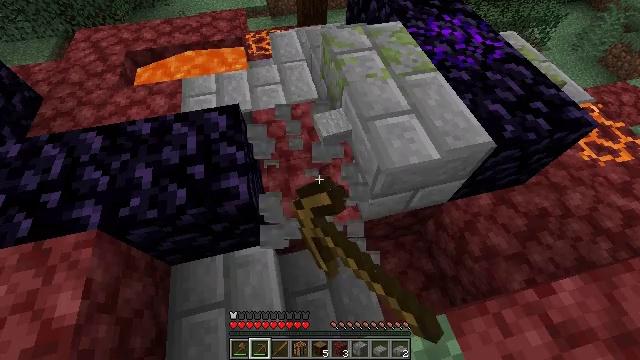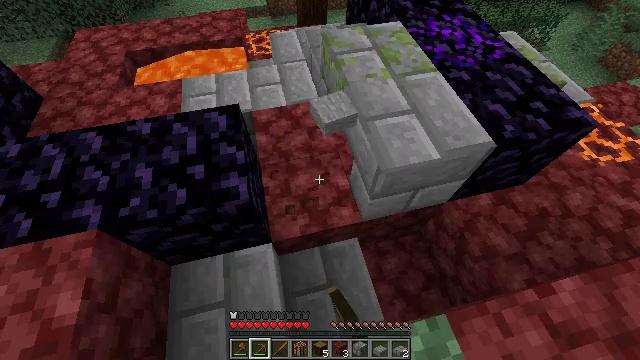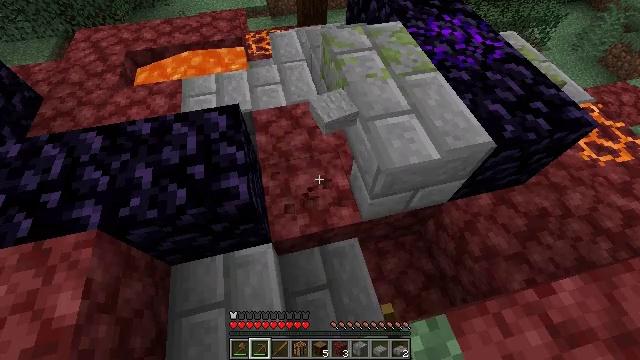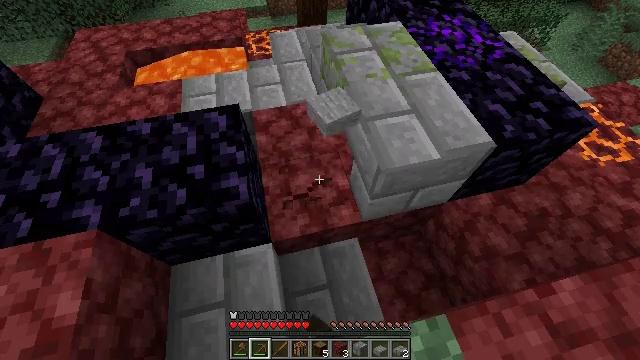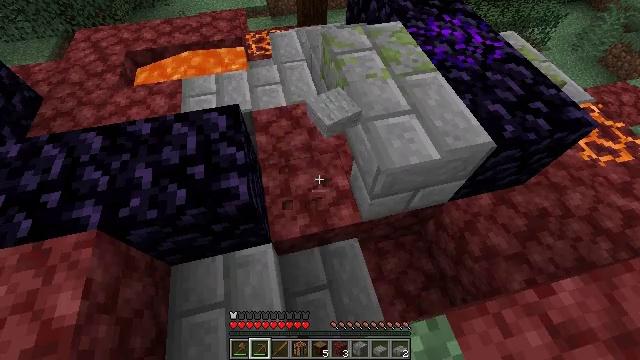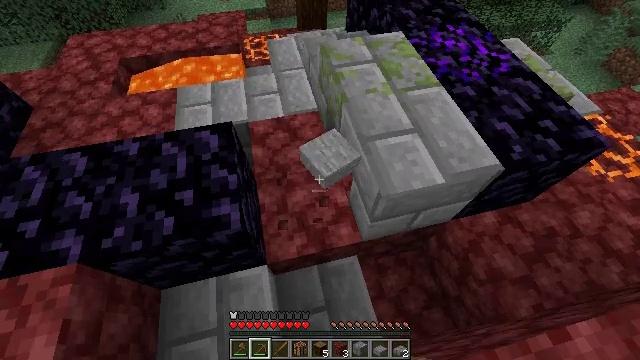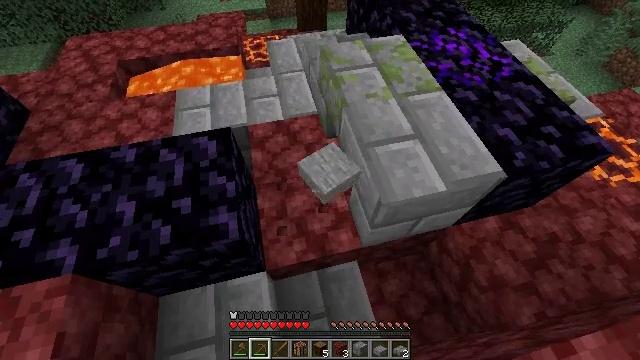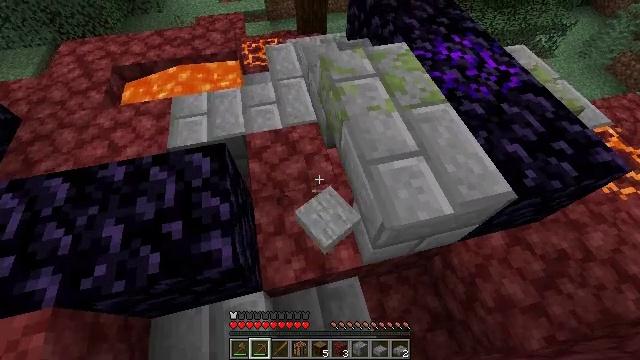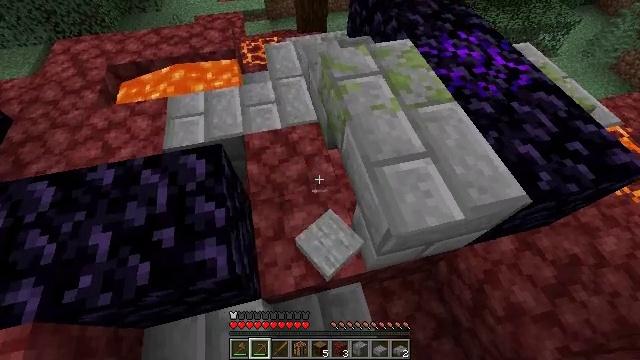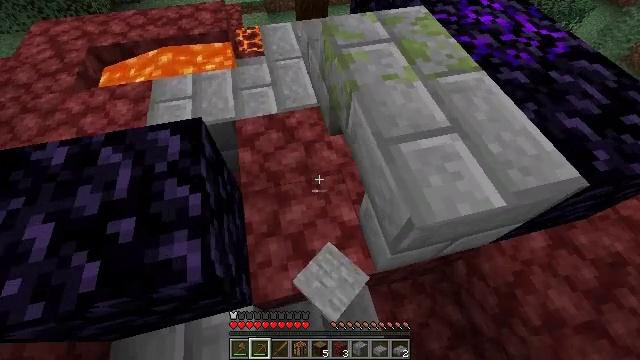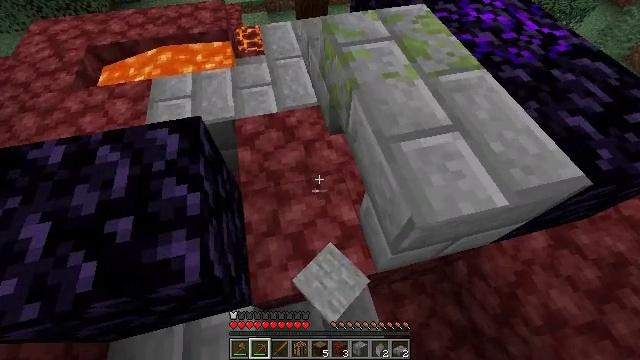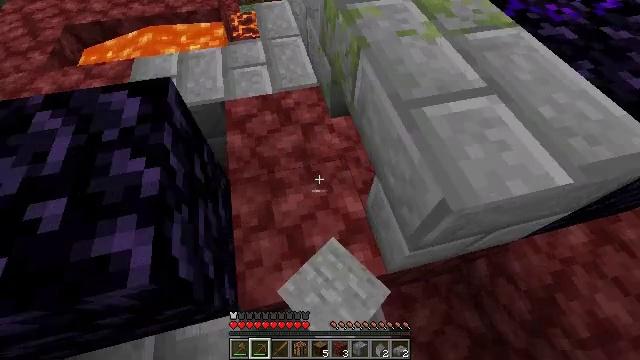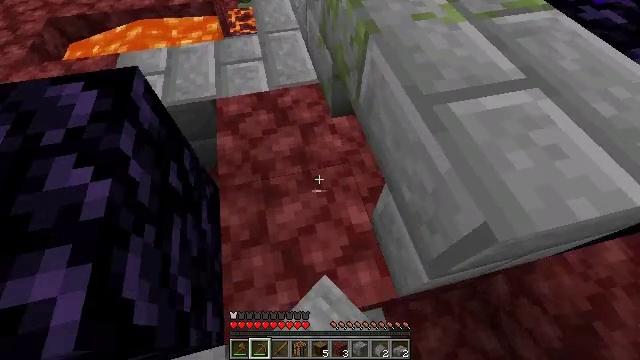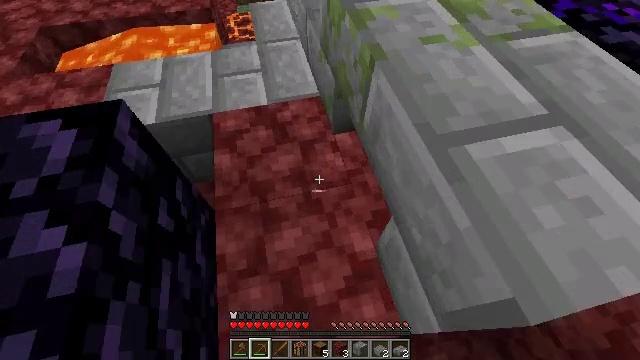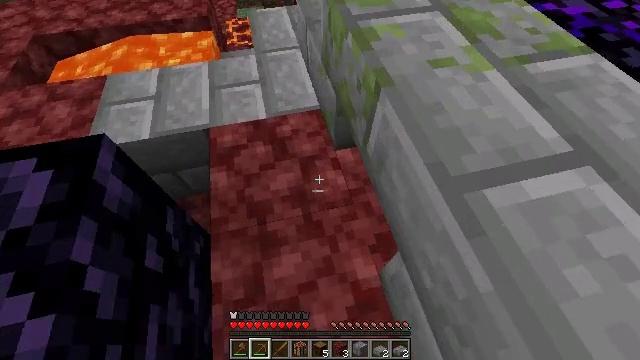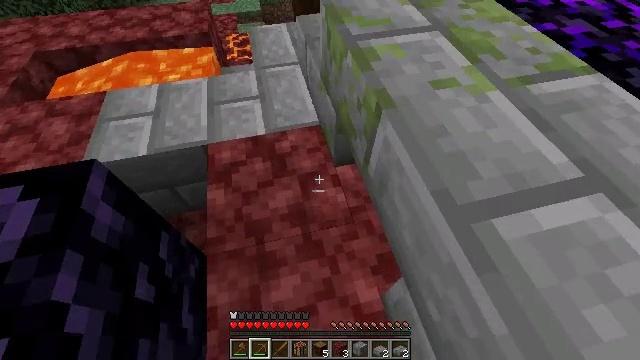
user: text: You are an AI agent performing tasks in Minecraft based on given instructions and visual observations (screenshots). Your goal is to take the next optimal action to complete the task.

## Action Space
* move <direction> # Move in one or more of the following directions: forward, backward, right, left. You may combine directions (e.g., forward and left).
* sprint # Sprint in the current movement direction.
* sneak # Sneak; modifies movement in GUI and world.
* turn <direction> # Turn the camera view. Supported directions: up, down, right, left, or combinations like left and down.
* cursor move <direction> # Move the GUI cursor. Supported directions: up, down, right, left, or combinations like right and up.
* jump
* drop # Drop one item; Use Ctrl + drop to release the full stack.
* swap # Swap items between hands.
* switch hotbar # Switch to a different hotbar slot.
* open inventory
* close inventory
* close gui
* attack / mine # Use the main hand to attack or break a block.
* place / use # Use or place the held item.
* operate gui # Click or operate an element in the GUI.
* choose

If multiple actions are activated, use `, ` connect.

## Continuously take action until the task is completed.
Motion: motion action
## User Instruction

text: Break the mossy stone brick stairs.
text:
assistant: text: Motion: attack / mine
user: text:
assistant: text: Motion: attack / mine
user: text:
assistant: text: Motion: attack / mine
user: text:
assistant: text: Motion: move forward
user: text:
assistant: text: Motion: move forward
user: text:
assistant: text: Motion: move forward
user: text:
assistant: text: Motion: no_op
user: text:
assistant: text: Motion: no_op
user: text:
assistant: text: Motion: no_op
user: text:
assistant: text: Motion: move forward
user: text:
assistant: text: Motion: move forward
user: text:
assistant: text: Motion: move forward
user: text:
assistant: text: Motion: move forward
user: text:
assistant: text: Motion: no_op
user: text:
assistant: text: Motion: turn up
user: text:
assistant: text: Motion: turn up
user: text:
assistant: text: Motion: no_op
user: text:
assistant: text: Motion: turn right and up
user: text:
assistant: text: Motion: turn right and up
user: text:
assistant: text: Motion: turn right and up
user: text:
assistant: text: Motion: turn right and up
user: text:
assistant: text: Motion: turn right and up
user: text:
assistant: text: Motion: move right, turn right and up
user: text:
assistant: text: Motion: move right, turn left and up
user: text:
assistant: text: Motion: move forward and move right, turn left
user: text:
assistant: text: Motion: move forward and move right
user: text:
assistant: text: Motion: move forward and move right
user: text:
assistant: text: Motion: move forward
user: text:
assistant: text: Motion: move forward
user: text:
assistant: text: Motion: move forward